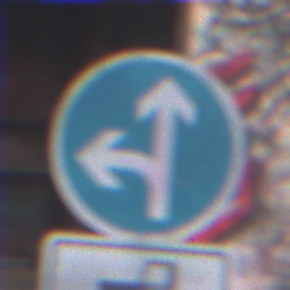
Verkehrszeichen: VorgeschriebeneFahrtrichtungGeradeausOderLinks
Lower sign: MehrspurigeFahrzeugeFrei8
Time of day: SunriseSunset
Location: Outdoor (Suburban)
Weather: PartlyCloudy
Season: NotSpecified
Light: Natural